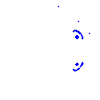
Particle: kaon